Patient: sex F, age 62
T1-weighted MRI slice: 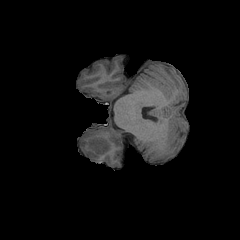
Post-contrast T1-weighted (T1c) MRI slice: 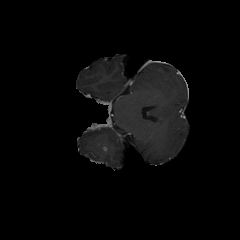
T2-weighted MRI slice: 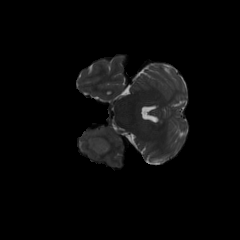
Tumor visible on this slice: yes
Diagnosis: Glioblastoma, IDH-wildtype
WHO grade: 4